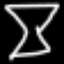
Label: hourglass